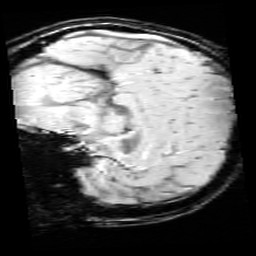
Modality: SWI
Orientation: sagittal
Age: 13
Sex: female
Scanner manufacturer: siemens
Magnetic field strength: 3 T
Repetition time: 0.027 s
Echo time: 0.02 s